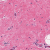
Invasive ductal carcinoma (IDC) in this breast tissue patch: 0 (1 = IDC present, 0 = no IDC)